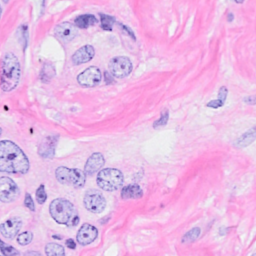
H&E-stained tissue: Breast